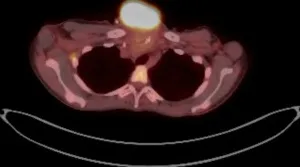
PET/CT before and after lenvatinib plus pembrolizumab on patient 1. (A) PET/CT demonstrates the chest well tumor before treatment.
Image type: radiology (pet)